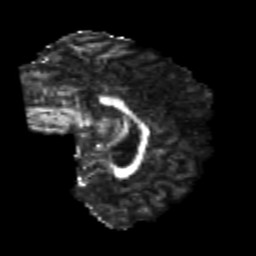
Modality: FA
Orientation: sagittal
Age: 25
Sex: female
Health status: healthy
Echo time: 0.074 s